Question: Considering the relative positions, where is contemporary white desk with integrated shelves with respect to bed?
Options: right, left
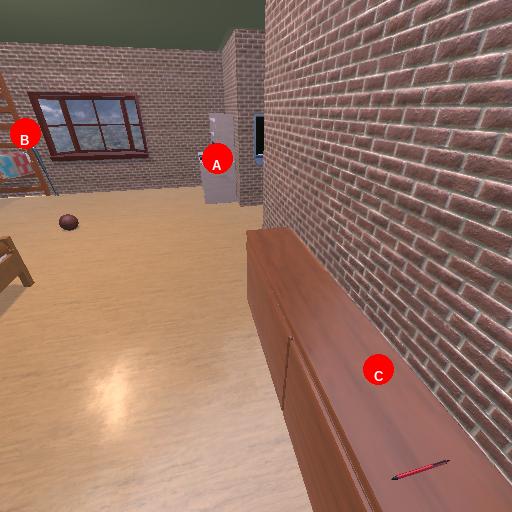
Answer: right